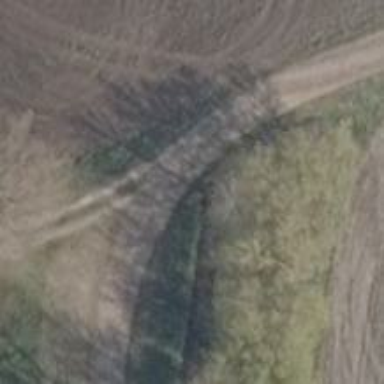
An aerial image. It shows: Well-maintained track road with grade 1 tracktype.